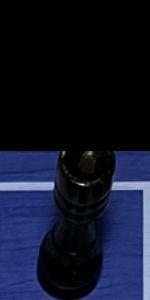
Label: Rook_Black